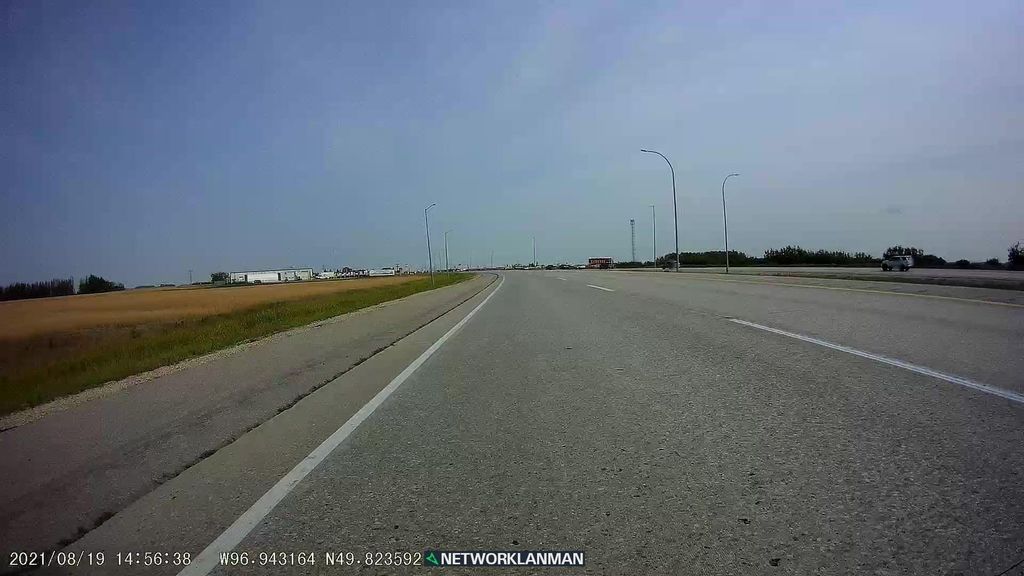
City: winnipeg